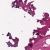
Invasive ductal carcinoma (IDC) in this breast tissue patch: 0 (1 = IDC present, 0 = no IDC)